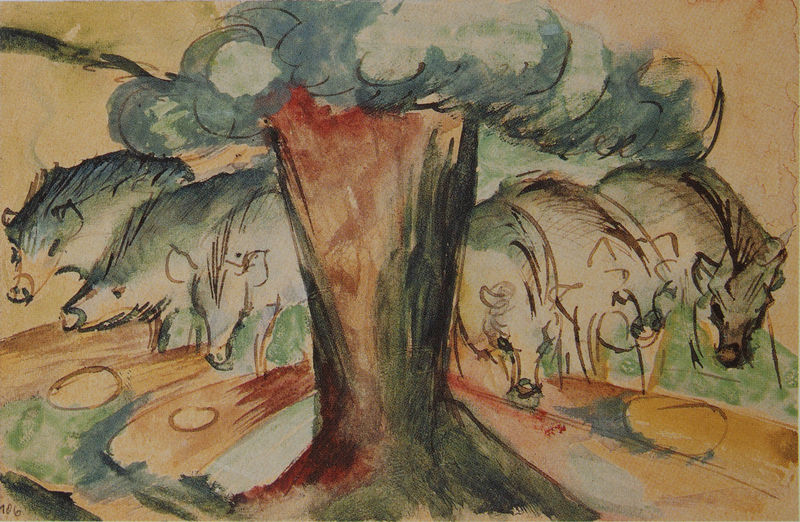
Titel: Schweine unter einem Baum
Künstler: Franz Marc
Standort: Hamburg
Institution: Altonaer Museum
Schlagwörter: baum, berg, blau, blätter, feder, gemälde, himmel, laub, aquarell, gelb, grün, impressionismus, kirchner, landschaft, ocker, braun, bunt, orange, rücken, schwarz, skizze, zeichnung, rot, tier, tiere, wiese, beige, stein, ast, baumstamm, erde, felder, natur, stamm, vieh, weide, rauch, boden, futter, wald, fell, farbig, sommer, papier, umrisse, studie, moderne, acker, abstrakt, hang, kuh, rind, schweine, wasserfarbe, linien, querformat, wild, symmetrie, baumkrone, striche, symetrie, tusche, wasserfarben, schwein, suchen, vulkan, linear, symmetrisch, fütterung, wolkig, dynamik, kreise, entwurf, jagd, franz, blua, fressen, rinde, trog, eiche, wildschwein, sechs, aufsteigend, eber, rüssel, säue, abstarkt, skizzenhaft, wies, franz marc, marc, wiesew, schnauzen, wildschweine, flüchtig, umrisszeichnung, atompilz, trüffel, eichel, eichenbaum, ferderzeichung, laubkrone, schnuppern, sechs schweine, teire, wolkik, zahm, atom, hausschweine, sechs wildschweine, atombilz, hausschwein, 106